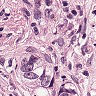
Metastatic tissue present: yes